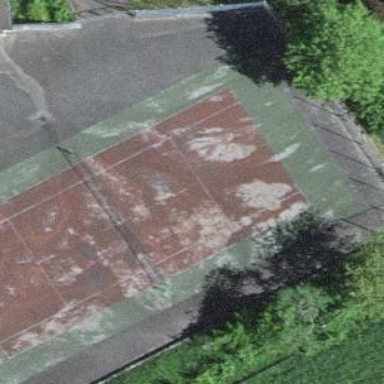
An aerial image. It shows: Tennis court on pitch designated for leisure land.